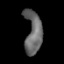
Tissue: prostate
Cell type: T cells
Senescence score: 0.8358
Nuclear area (px): 702
Mean DAPI intensity: 104.339